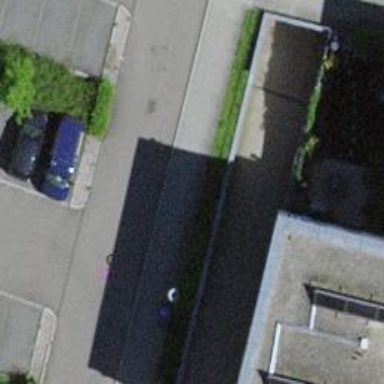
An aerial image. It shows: Charging station.